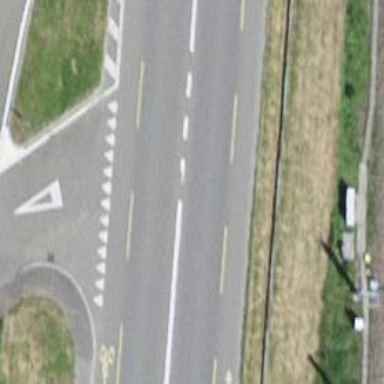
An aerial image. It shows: Primary highway with designated cycle lane.